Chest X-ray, PA view. Patient: 50 years old, sex F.
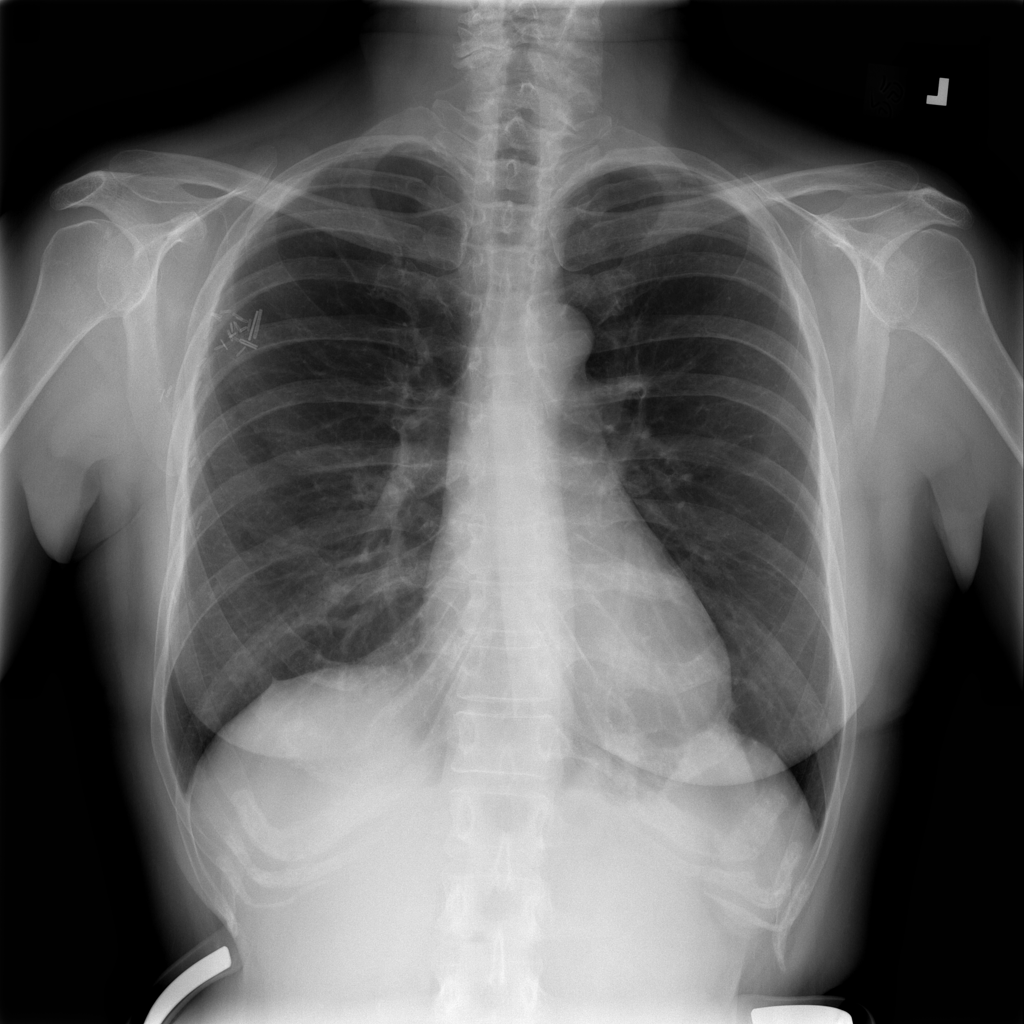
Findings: No Finding